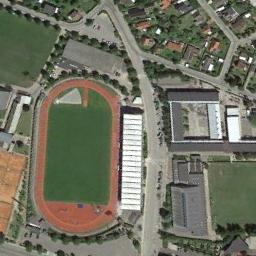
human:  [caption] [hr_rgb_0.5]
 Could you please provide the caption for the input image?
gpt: There is an ground track field .

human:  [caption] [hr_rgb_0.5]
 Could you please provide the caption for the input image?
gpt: A track and field is built in the middle of a residential area, Surrounded by a lot of vegetation .

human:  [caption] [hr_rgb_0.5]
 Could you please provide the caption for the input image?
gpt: The ground track field is next to some buildings .

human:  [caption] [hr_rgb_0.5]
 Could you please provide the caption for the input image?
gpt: There are many buildings next to the ground track field .

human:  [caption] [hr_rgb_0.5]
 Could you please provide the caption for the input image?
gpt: There are some buildings around the ground track field with a red track .